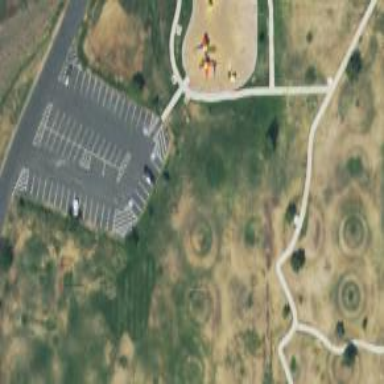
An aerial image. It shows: Parking area with unpaved surface.